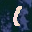
Label: 1